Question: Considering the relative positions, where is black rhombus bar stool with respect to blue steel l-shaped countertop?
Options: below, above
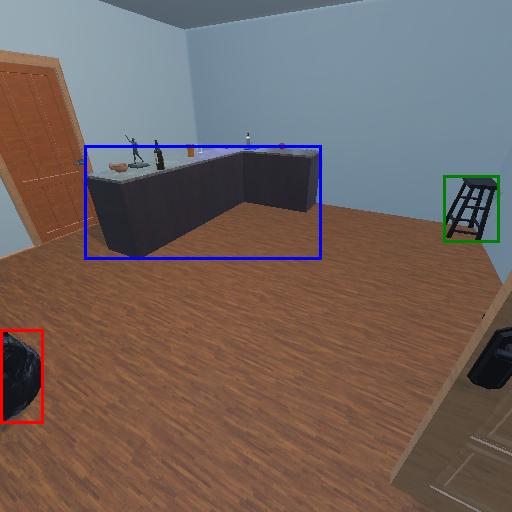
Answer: below